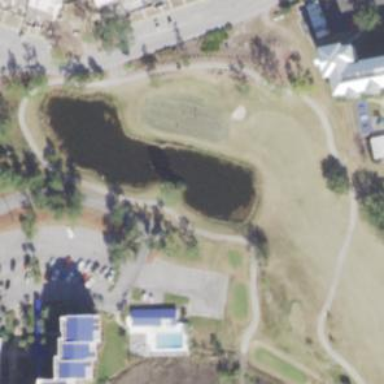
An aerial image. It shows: Water hazard on golf course. The hazard is natural water feature.